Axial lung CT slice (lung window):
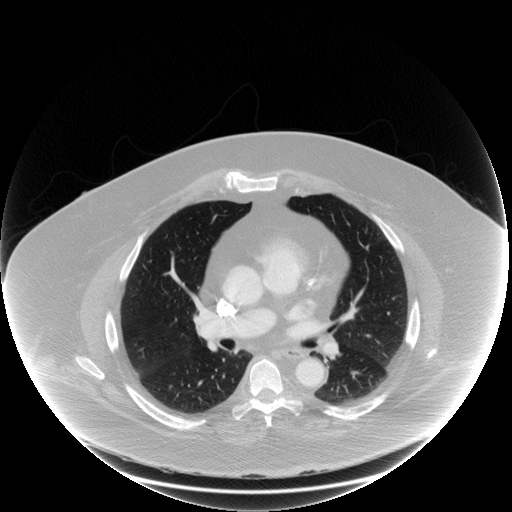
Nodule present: no